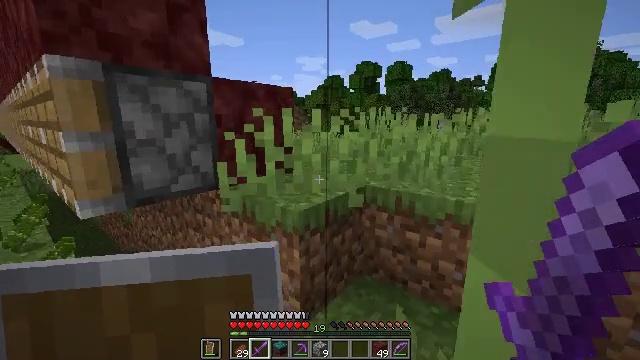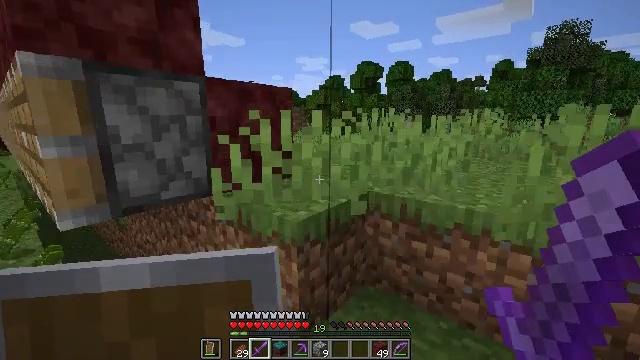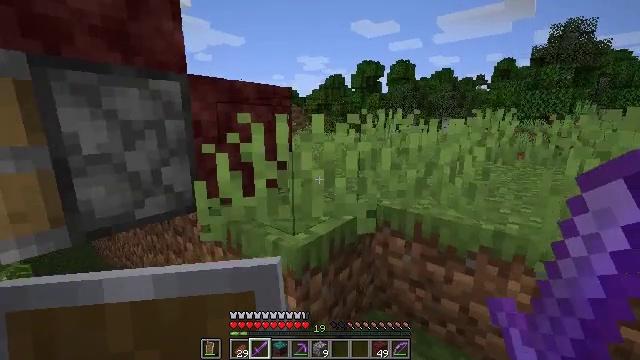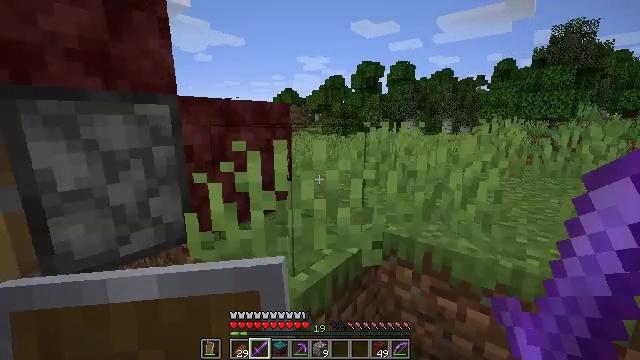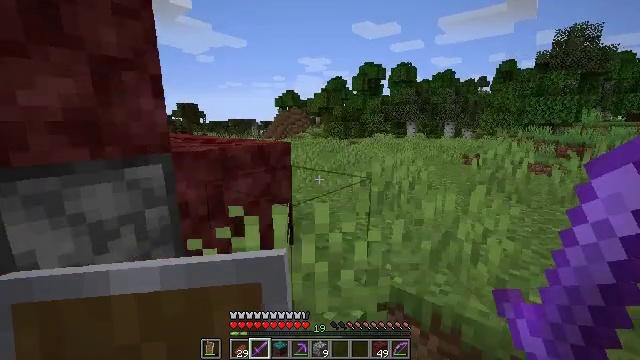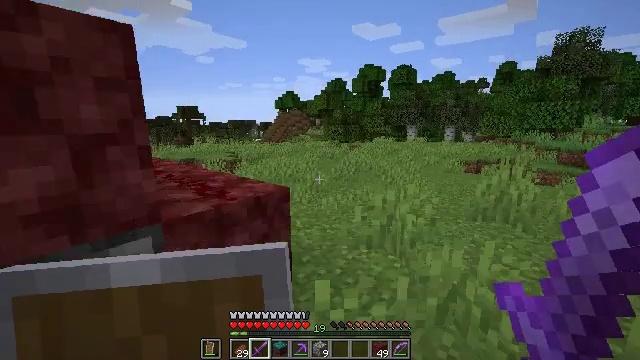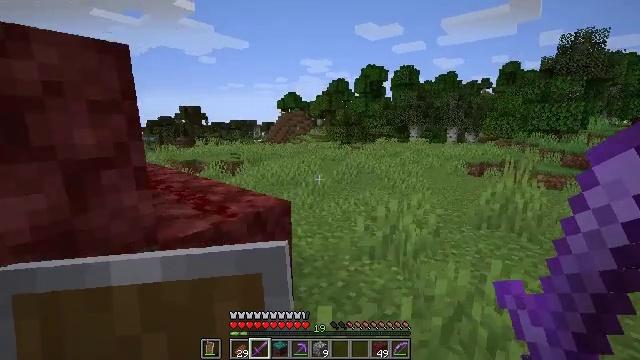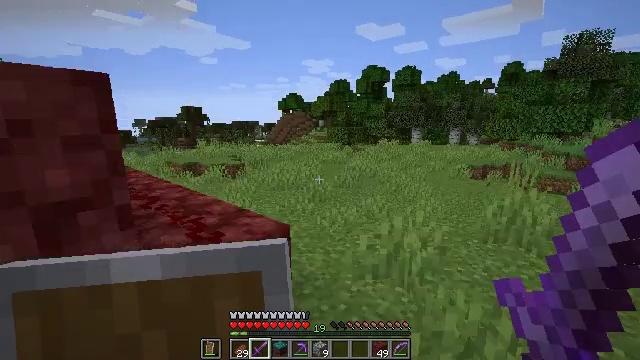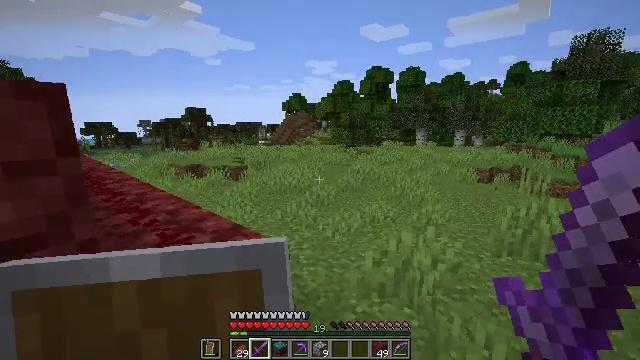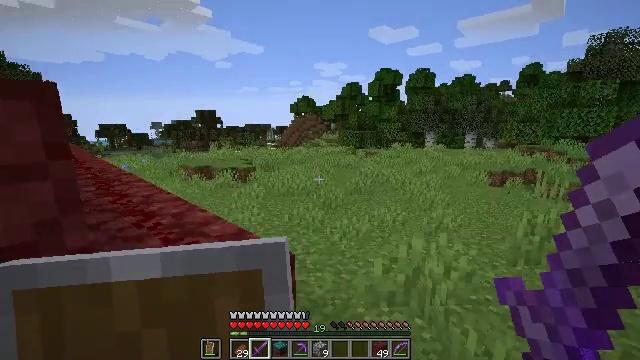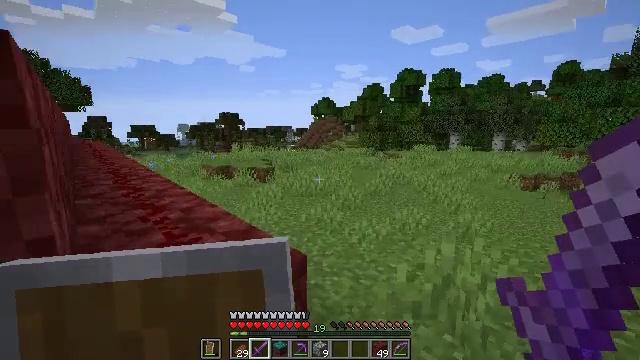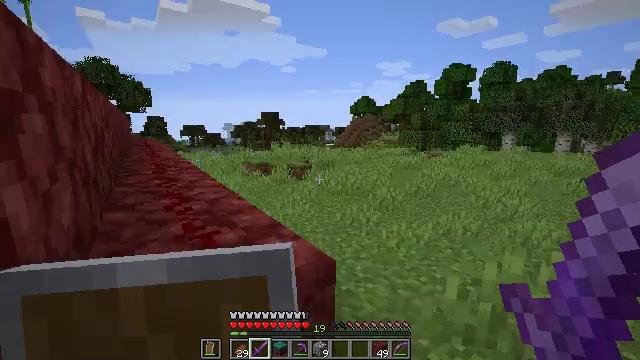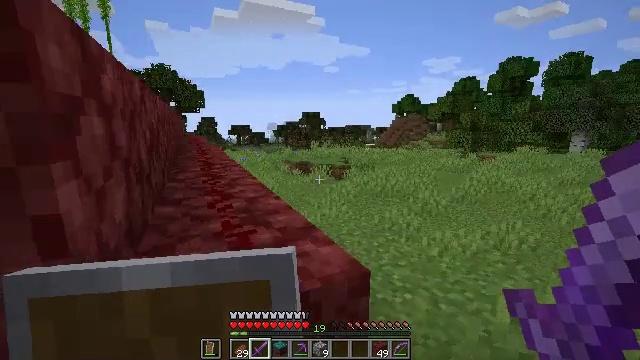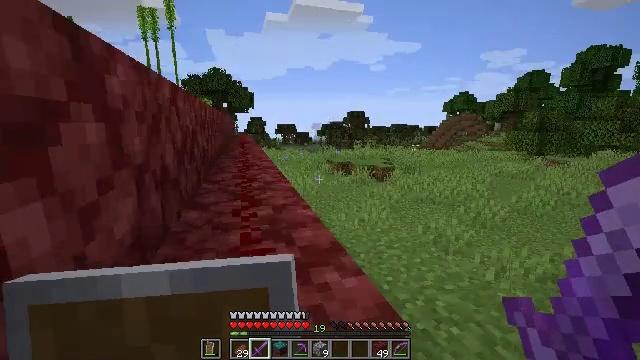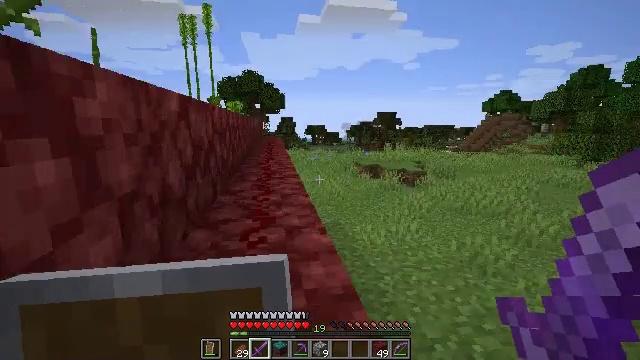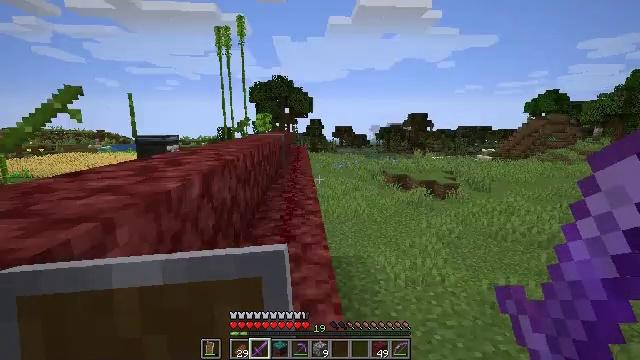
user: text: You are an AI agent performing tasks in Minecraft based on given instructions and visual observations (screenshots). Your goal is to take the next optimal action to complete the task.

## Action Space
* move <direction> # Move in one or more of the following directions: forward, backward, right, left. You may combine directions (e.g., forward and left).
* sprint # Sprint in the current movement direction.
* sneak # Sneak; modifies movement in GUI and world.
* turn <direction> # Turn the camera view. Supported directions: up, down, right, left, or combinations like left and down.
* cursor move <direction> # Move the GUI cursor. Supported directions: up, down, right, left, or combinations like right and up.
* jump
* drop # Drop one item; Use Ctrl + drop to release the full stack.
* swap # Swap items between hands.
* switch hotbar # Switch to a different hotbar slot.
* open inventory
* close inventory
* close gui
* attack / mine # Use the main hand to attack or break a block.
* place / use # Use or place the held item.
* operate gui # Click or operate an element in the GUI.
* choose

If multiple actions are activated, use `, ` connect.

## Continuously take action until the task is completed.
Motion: motion action
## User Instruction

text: Mine tall grass from the ground.
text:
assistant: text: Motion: move forward
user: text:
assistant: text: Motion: move forward
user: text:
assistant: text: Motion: move forward, jump
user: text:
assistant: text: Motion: move forward, jump
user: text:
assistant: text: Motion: move forward, jump
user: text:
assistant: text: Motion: move forward, jump
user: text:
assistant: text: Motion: move forward, jump
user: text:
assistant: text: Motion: move forward
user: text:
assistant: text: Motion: move forward, turn left
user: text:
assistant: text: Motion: move forward, turn left
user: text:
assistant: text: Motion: move forward, turn left
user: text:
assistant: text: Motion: move forward, turn left
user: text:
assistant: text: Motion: move forward, turn left
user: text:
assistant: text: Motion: move forward, turn left, jump
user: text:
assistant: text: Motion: move forward, turn left, jump
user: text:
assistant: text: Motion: move forward, turn left, jump
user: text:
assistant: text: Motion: move forward, turn left, jump
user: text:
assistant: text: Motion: move forward, turn left
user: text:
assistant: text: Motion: move forward, turn left
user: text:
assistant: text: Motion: move forward, turn left
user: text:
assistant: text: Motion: move forward, turn left
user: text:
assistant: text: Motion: move forward, turn left
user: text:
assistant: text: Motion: move forward, turn left
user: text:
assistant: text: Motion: move forward, turn left
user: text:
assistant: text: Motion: move forward and move left
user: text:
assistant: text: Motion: move forward and move left
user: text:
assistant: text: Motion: move forward and move left
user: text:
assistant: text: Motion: move forward and move left
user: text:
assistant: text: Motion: move forward and move left, jump
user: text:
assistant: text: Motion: move forward and move left, jump